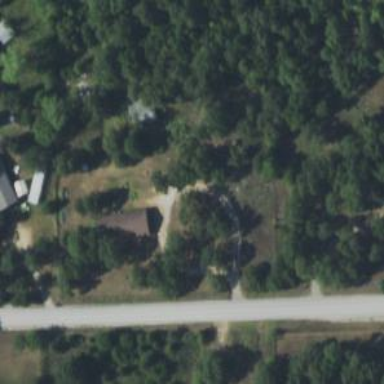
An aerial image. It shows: Driveway leading to service road.